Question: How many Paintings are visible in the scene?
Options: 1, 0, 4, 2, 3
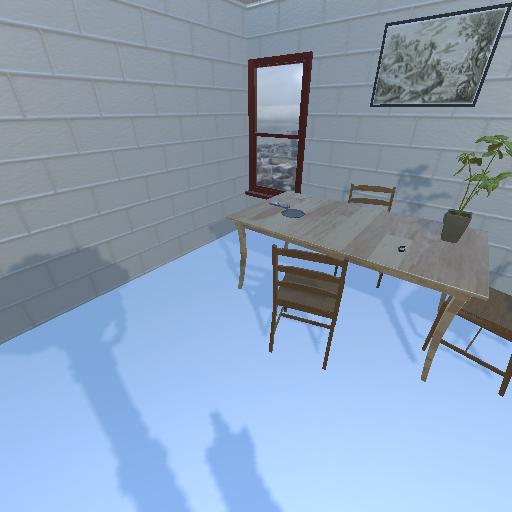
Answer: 1